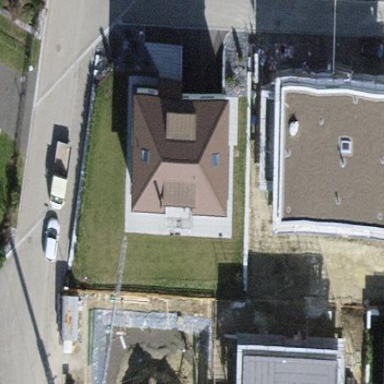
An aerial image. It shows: Detached building.